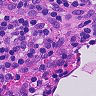
Metastatic tissue present: no